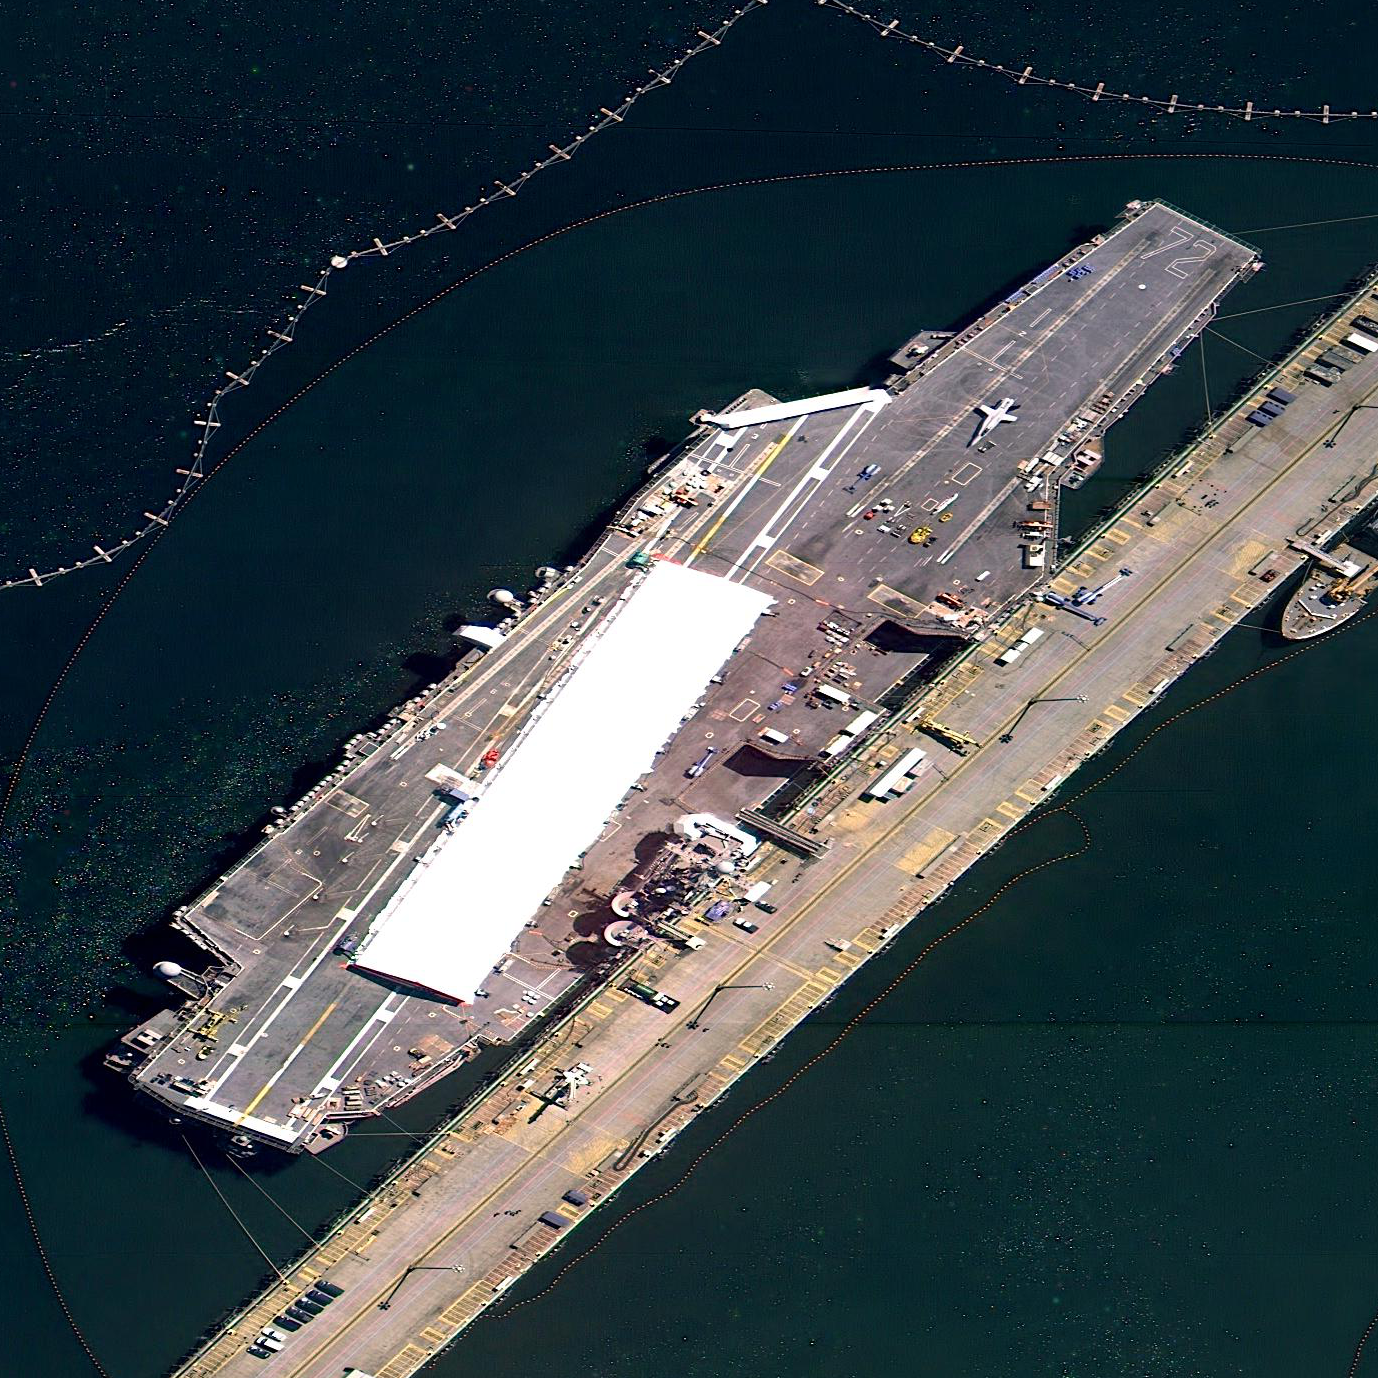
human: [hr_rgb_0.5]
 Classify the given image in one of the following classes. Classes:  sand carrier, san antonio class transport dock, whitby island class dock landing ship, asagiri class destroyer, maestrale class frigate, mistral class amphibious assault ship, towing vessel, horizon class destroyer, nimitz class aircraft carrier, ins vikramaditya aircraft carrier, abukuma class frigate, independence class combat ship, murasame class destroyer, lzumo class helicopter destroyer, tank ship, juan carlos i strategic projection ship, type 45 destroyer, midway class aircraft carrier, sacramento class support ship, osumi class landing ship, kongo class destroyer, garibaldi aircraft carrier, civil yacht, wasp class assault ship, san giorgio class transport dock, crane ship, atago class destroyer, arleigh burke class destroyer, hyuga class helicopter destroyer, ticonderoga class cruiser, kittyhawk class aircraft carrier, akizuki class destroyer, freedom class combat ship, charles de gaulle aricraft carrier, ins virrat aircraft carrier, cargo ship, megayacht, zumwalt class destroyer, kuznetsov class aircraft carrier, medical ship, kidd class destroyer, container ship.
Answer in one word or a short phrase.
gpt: Nimitz class aircraft carrier